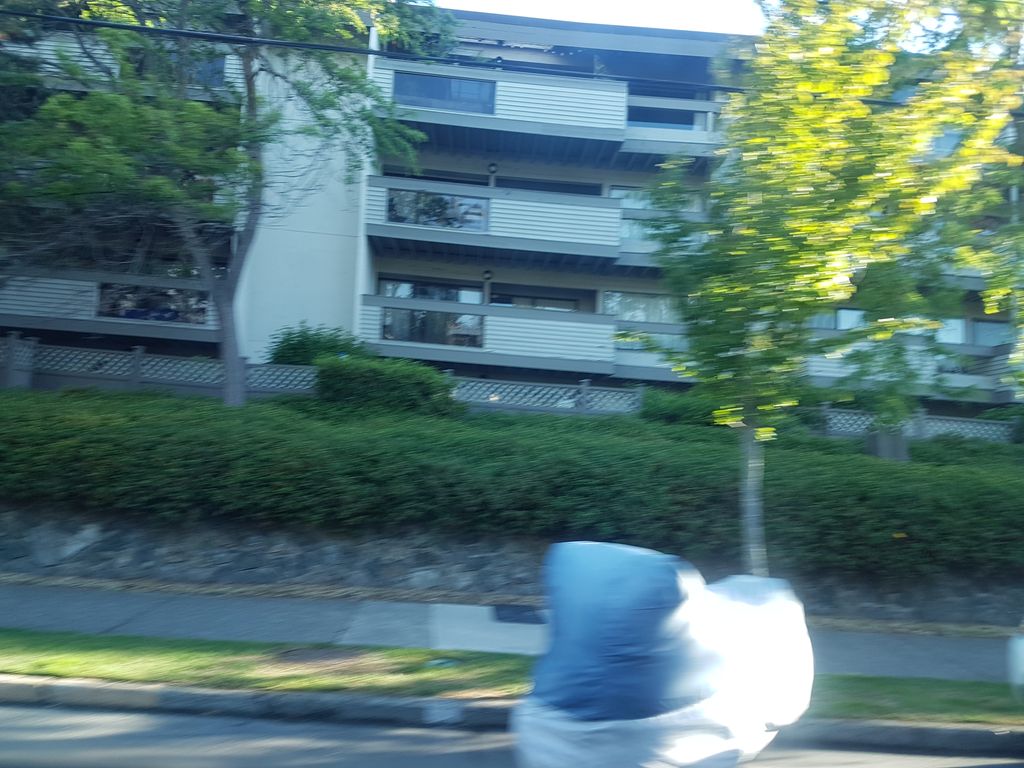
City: victoria